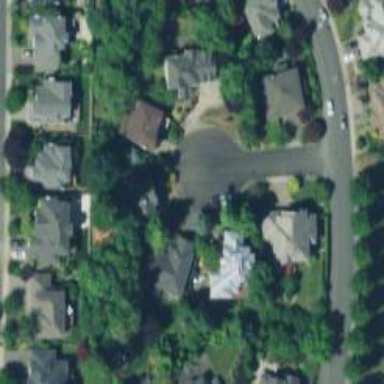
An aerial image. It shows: Residential road with sidewalk on the left.